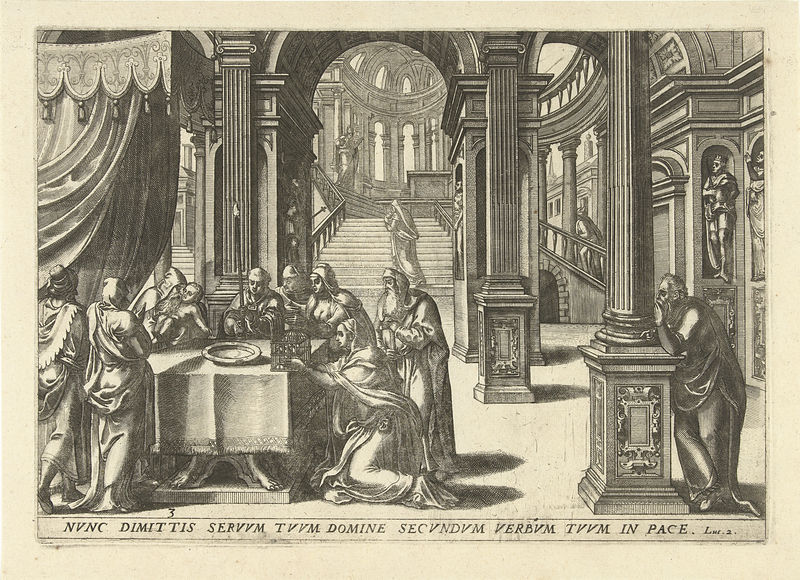
Titel: Presentatie van Christus in de tempel
Künstler: Lucas van Doetechum
Standort: Amsterdam
Institution: Rijksmuseum
Schlagwörter: arches, architecture, column, columns, court, men, people, religious, robes, stairs, white, window, women, black, grey, group, interior, old, robe, table, windows, woman, print, man, child, drawing, black and white, castle, illustration, line, sketch, beard, statue, discuss, family, statues, thinking, religion, book, baby, mittelalter, christianity, plate, stick, market, pray, stich, latin, chapel, text, library, cage, baptism, meal, kneel, infant, poles, presentation, group of people, phylosophy, secundum, domine, verbum, tuum, jbsjfbakjbfkj, grafit, stture, nvncdimittis, servum, in pace